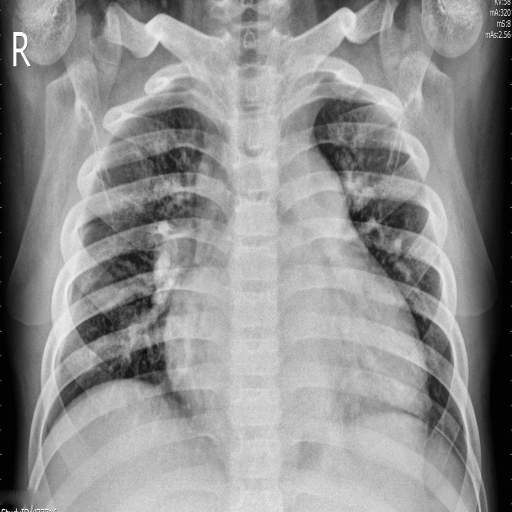
Finding: PNEUMONIA